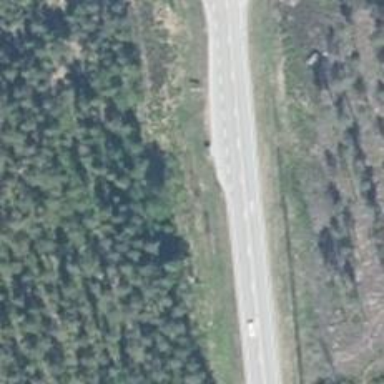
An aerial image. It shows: Asphalt trunk highway.